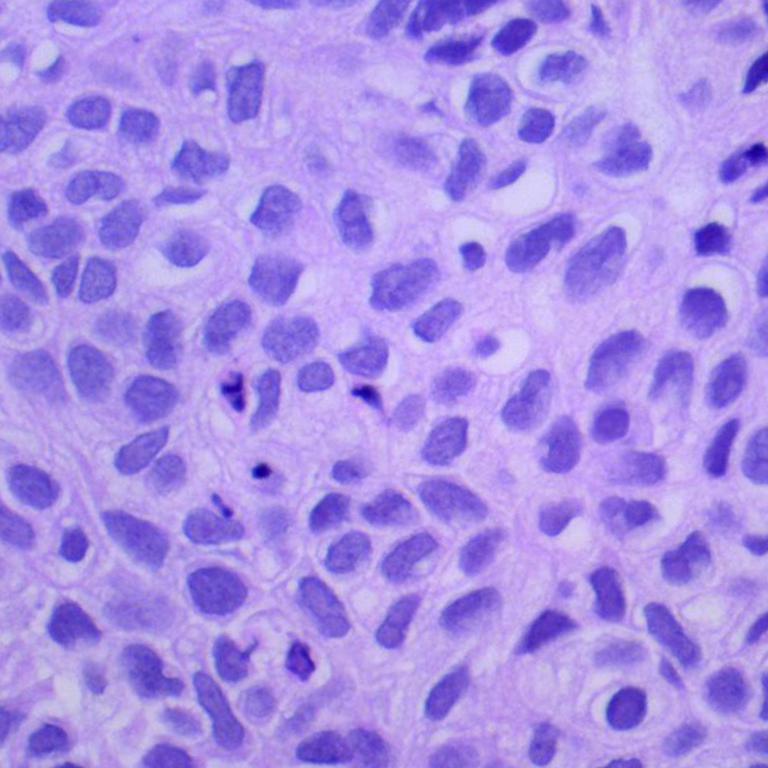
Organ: lung
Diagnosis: squamous carcinomas